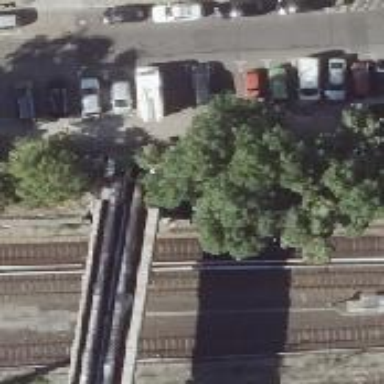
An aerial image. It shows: Railway signal.